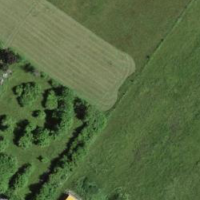
EUNIS habitat code: 25
Species observed at this site:
Ciconia ciconia
Tettigonia viridissima
Ophioglossum vulgatum